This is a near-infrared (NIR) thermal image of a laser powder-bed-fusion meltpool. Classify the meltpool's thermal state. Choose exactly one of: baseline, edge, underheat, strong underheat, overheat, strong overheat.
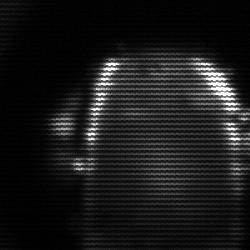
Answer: baseline